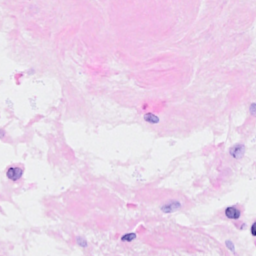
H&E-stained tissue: Breast